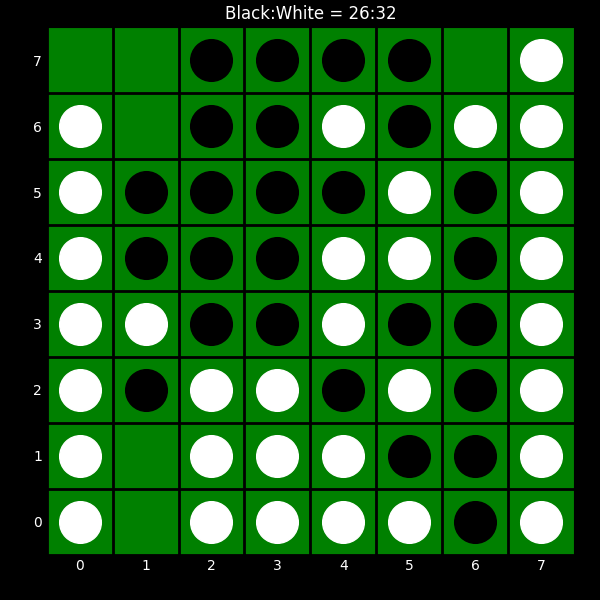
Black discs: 26
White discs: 32